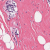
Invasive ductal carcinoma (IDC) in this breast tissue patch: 0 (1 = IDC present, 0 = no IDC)